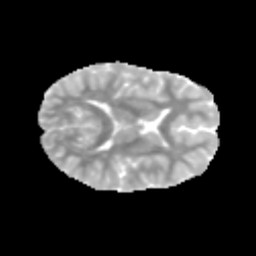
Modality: MD
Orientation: axial
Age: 10
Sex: female
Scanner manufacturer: siemens
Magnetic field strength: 3 T
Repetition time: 3.8 s
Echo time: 0.07 s